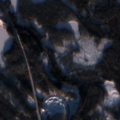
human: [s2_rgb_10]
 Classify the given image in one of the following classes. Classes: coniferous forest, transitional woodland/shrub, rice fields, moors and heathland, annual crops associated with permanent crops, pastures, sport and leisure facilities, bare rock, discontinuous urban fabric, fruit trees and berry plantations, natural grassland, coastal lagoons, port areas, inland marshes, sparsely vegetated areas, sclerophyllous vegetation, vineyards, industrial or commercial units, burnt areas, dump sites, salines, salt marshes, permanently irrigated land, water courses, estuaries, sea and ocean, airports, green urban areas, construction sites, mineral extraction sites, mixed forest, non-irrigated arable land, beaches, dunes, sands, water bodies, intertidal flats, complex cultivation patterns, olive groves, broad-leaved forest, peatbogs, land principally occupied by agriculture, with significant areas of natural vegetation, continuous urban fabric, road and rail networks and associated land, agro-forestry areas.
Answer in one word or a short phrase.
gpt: coniferous forest, mixed forest, transitional woodland/shrub